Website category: movie
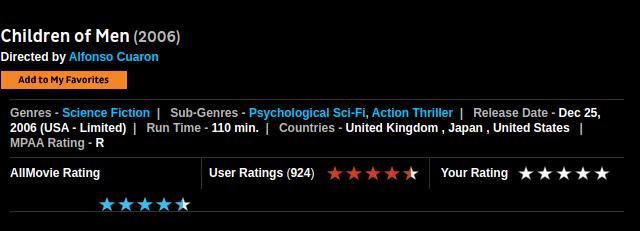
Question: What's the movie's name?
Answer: Children of Men

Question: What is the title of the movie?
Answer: Children of Men

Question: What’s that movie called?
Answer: Children of Men

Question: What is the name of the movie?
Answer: Children of Men

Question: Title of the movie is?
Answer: Children of Men

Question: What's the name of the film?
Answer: Children of Men

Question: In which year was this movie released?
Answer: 2006

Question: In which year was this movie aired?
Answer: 2006

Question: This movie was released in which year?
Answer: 2006

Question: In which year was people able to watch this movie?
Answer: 2006

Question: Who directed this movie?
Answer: Alfonso Cuaron

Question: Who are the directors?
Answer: Alfonso Cuaron

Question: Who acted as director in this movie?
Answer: Alfonso Cuaron

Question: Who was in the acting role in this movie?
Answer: Alfonso Cuaron

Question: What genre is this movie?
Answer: Science Fiction

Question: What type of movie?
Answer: Science Fiction

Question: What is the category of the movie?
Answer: Science Fiction

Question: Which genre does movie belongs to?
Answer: Science Fiction

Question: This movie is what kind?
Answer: Science Fiction

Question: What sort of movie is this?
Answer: Science Fiction

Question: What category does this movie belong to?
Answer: Science Fiction

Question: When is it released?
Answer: Dec 25, 2006 (USA - Limited)

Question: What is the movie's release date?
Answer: Dec 25, 2006 (USA - Limited)

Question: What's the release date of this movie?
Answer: Dec 25, 2006 (USA - Limited)

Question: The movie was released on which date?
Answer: Dec 25, 2006 (USA - Limited)

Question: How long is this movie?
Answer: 110 min.

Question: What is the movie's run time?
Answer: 110 min.

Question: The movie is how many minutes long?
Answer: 110 min.

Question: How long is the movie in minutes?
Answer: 110 min.

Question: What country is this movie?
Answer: United Kingdom , Japan , United States

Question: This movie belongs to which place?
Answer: United Kingdom , Japan , United States

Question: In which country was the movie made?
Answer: United Kingdom , Japan , United States

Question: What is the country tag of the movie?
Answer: United Kingdom , Japan , United States

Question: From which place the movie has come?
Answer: United Kingdom , Japan , United States